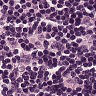
Metastatic tissue present: no